Field crop: maize
Growth stage: 2
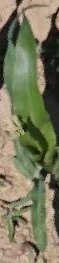
Species: maize